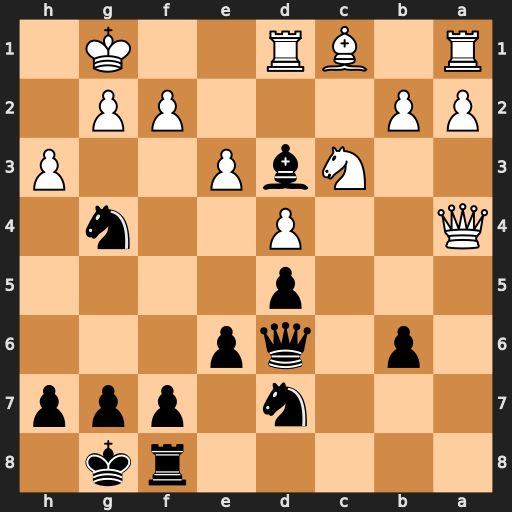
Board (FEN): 5rk1/3n1ppp/1p1qp3/3p4/Q2P2n1/2NbP2P/PP3PP1/R1BR2K1
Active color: b
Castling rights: -
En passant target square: -
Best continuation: Qh2#